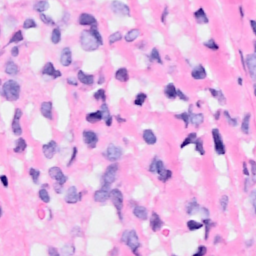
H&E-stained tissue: Breast